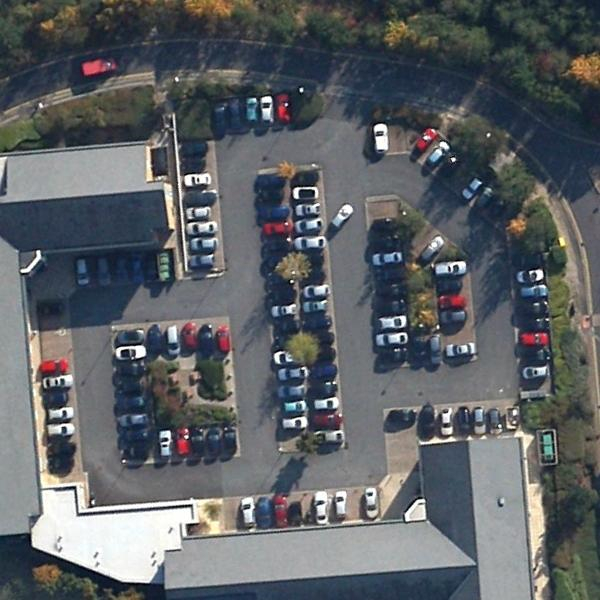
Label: Parking